高一 · 立体几何学
如图, 在四面体 $A B C D$ 中, $E, F$ 分别是 $A C$ 与 $B D$ 的中点, 若 $C D=2 A B=4, E F \perp B A$,则 $E F$ 与 $C D$ 所成的角为 ( )

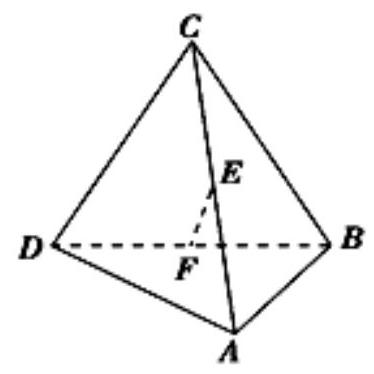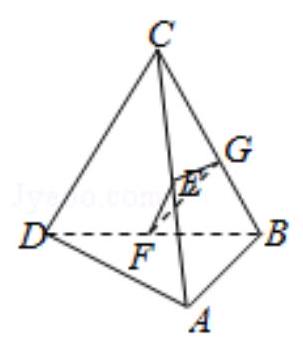
$60^{\circ}$
B. $45^{\circ}$
C. $30^{\circ}$
D. $90^{\circ}$
答案: C
解析: 【分析】

取 $B C$ 中点为 $G$, 连接 $F G, E G$. 推导出 $\angle E F G$ 是 $E F$ 与 $C D$ 所成的角, 由此能求出结果.

【详解】

取 $B C$ 中点为 $G$, 连接 $F G, E G$.

所以有 $A B / / E G$,

因为 $E F \perp B A$, 所以 $E F \perp E G$,

因为 $C D=2 A B=4$, 所以可知 $E G=1, F G=2$,

所以 $\triangle E F G$ 是一个斜边为 2 , 一条直边为 1 的直角三角形.

$E F$ 与 $C D$ 所成的角也是 $E F$ 与 $F G$ 所成的角.

也是斜边为 2 与直角边为 1 的夹角,

即 $E F$ 与 $C D$ 所成的角为 $30^{\circ}$.

故选 $C$.

【点睛】

本题考查异面直线所成角的求法, 考查空间中线线、线面、面面间的位置关系等基础知识, 考查推理论证能力、运算求解能力, 考查化归与转化思想、函数与方程思想, 是基
础题.